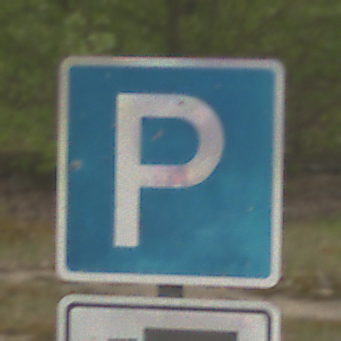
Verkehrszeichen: Parken
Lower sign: HinweisDurchSinnbild7
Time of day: MorningAfternoon
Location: Outdoor (Nature)
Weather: Overcast
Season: NotSpecified
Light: Natural